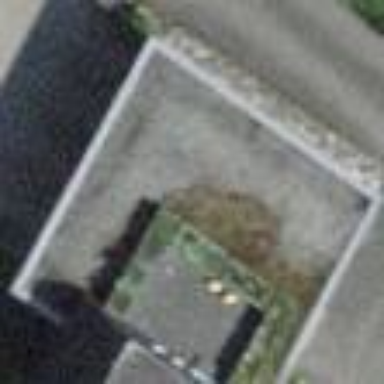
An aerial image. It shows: Garage building.